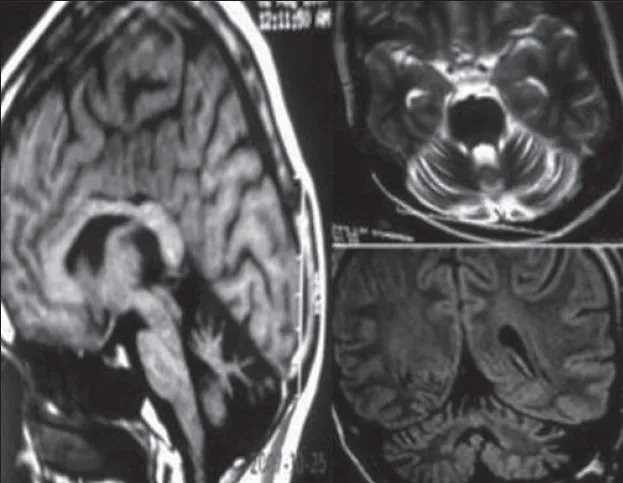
MRI images - isolated cerebellar atrophy.
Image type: radiology (mri)